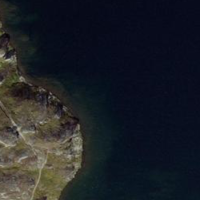
EUNIS habitat code: 14
Species observed at this site:
Saxifraga bryoides
Sibbaldia procumbens
Geum montanum
Campanula scheuchzeri
Achillea erba-rotta
Vaccinium uliginosum
Astrantia minor